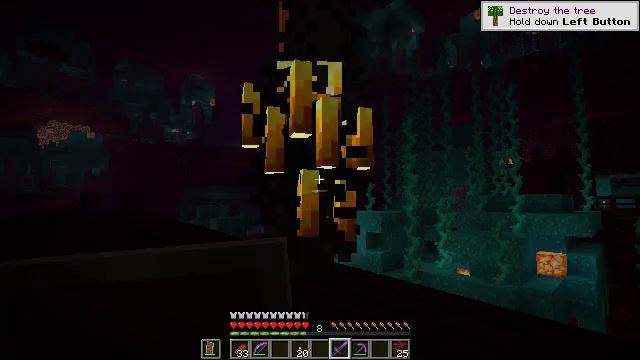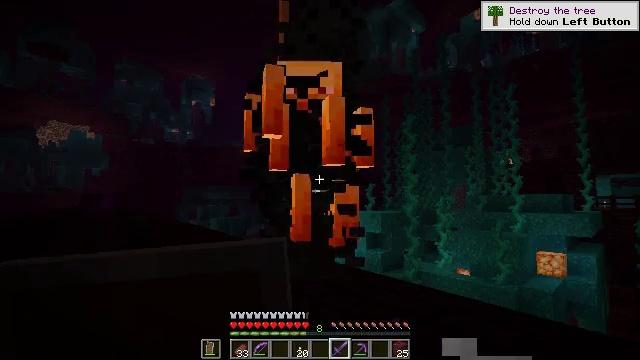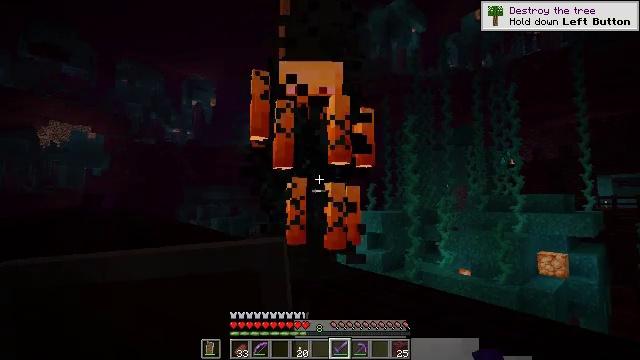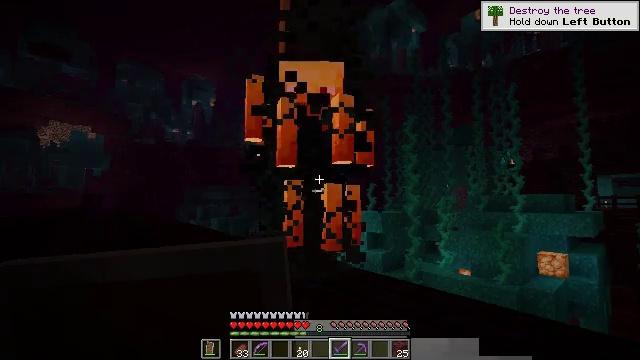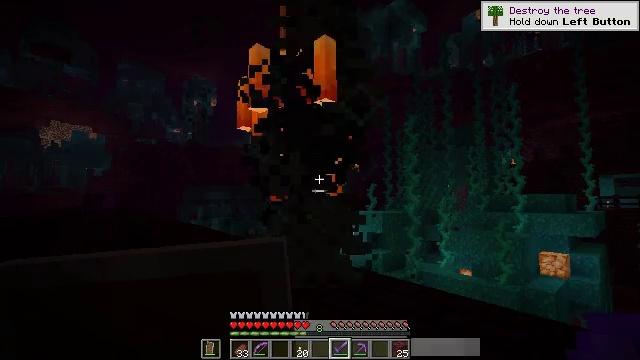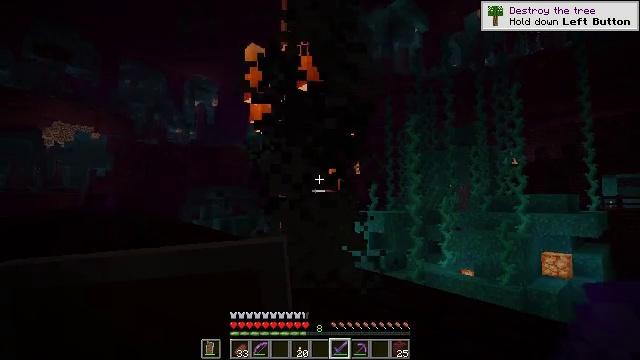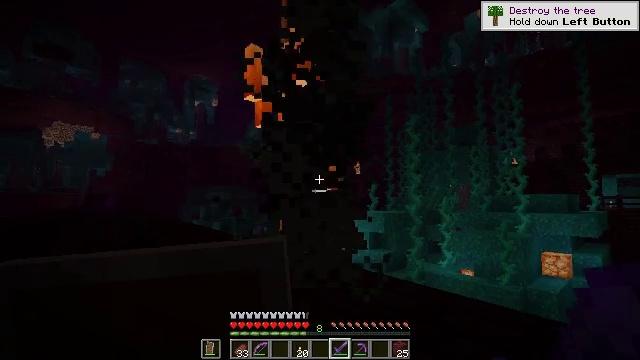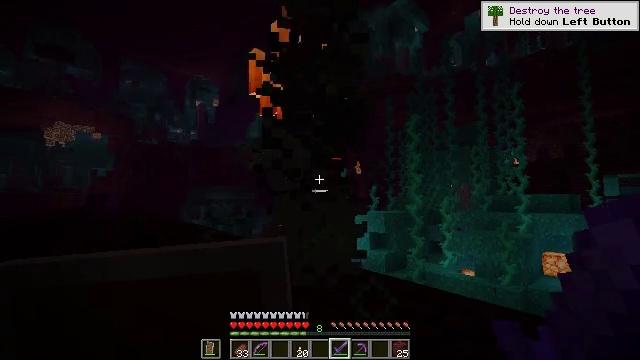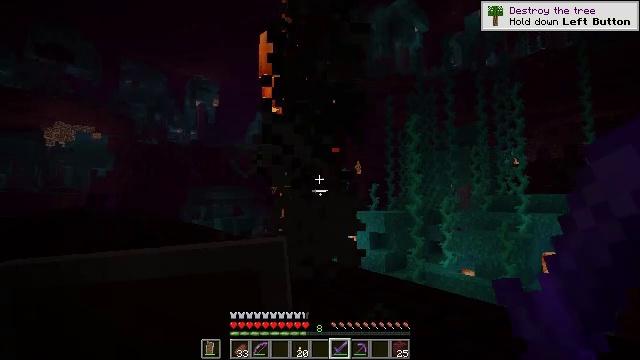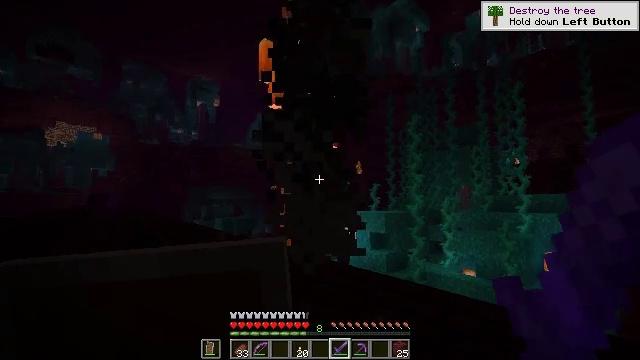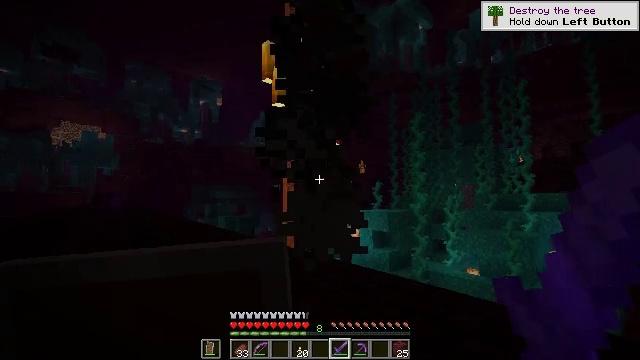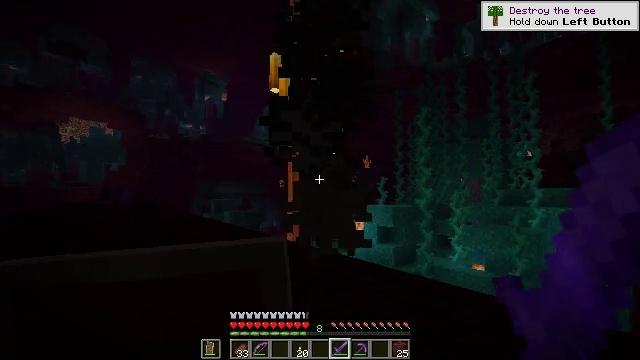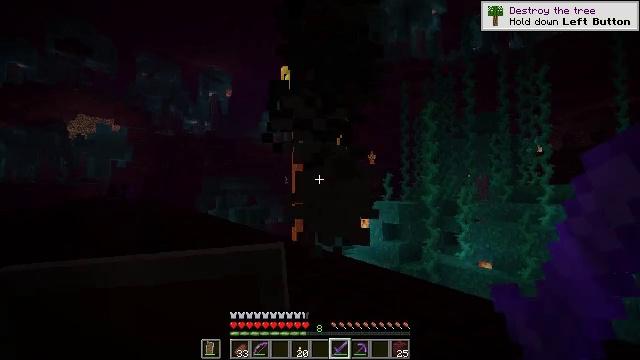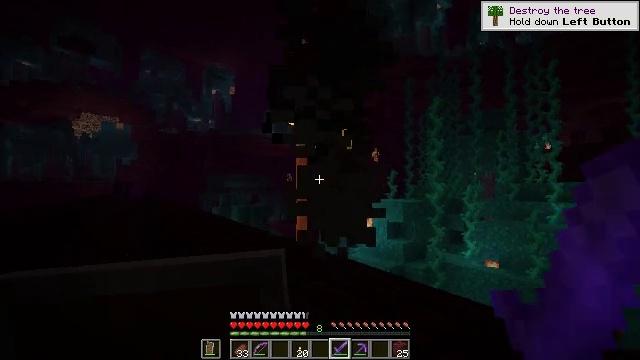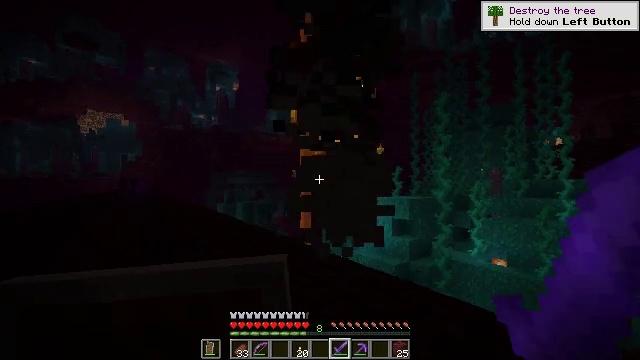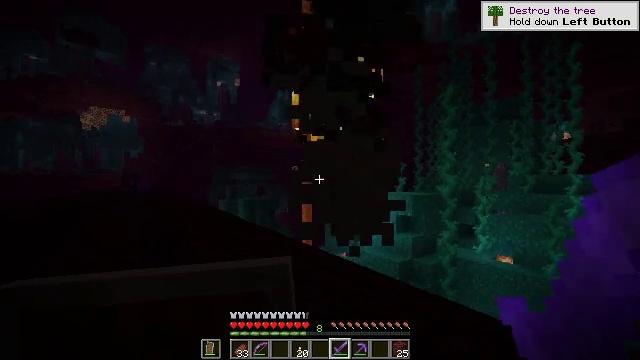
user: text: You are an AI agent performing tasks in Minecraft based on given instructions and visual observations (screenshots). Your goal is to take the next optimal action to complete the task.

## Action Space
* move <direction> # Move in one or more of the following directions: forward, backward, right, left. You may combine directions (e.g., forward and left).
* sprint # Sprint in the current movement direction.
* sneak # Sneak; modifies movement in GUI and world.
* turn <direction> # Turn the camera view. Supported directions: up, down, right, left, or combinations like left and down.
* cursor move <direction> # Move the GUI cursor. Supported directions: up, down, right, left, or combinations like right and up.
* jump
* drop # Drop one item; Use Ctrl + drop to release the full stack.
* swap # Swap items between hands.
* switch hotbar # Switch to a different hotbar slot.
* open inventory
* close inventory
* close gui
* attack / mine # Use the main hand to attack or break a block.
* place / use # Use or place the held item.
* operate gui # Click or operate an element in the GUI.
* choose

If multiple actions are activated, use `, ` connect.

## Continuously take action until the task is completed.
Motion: motion action
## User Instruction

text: Kill the blaze.
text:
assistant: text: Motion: no_op
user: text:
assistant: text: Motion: no_op
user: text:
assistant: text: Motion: no_op
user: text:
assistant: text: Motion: no_op
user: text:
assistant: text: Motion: no_op
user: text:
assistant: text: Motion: no_op
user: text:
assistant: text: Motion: no_op
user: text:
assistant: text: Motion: no_op
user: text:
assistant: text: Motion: no_op
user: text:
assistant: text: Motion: no_op
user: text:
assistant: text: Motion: move forward, turn left and down
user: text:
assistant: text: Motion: move forward, turn left
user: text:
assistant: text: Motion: move forward
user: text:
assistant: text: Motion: move forward
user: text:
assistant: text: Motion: move forward
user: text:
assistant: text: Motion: no_op
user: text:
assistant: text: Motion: turn down
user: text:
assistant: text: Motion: turn down
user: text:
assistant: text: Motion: turn down
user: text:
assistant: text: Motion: no_op
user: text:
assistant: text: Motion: no_op
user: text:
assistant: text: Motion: move forward, turn right
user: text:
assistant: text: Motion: move forward and move left, turn right
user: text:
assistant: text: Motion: move forward and move left, turn right
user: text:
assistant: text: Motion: move forward and move left, turn right
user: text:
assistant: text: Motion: move forward and move left, turn right and up
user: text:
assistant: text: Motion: move forward and move left
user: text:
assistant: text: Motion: move forward and move left, attack / mine
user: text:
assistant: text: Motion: move forward and move left, attack / mine
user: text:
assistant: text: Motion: move forward and move left, turn right and down, attack / mine